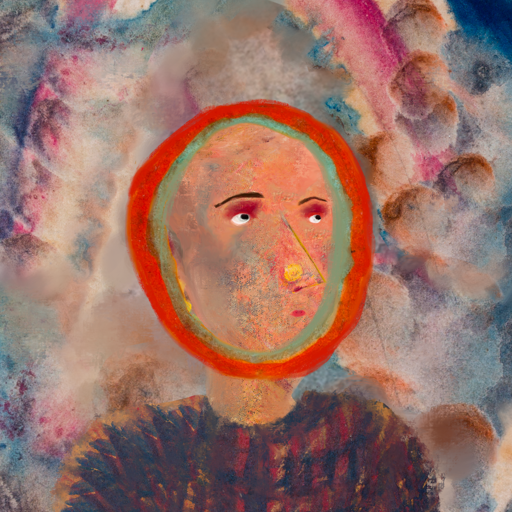
Background: Rupkatha, Head And Neck Side: Irani, Face Side: Irani, Bust: In_The_Sun, Hair Side: Sisters, Head Accessory: Blank, Second Necklace: Blank, Necklace: Blank, Baby: Blank